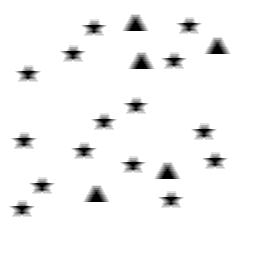
Squares: 0
Triangles: 5
Stars: 15
Total shapes: 20